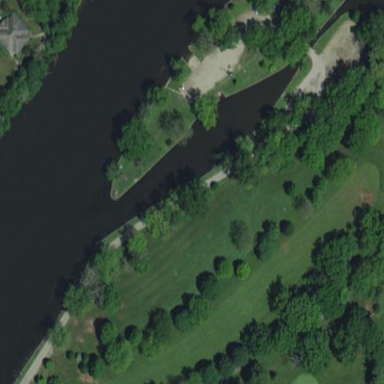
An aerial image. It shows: Lovely park for leisure and relaxation.